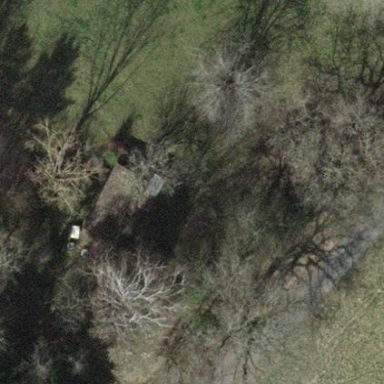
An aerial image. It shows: Hut.